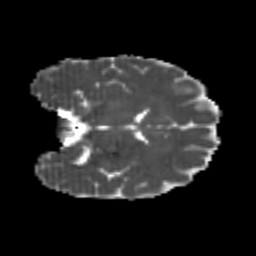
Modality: MD
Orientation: coronal
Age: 20
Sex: female
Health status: healthy
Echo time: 0.074 s